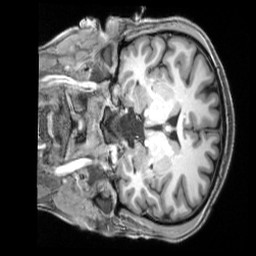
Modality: T1w
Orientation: coronal
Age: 23
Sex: female
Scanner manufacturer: siemens
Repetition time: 2.3 s
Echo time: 0.00229 s